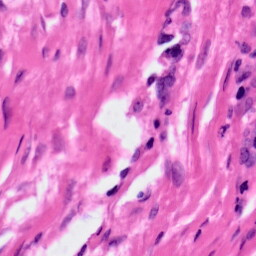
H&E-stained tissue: Ovarian